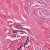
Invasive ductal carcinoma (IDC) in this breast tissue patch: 0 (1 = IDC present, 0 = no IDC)